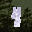
Label: 4